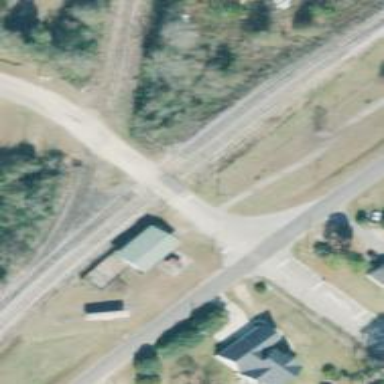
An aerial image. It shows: Railway level crossing.